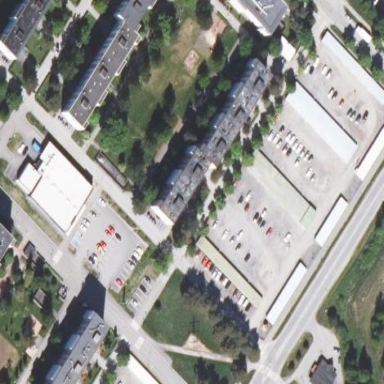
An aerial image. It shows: Area designated for garages.